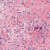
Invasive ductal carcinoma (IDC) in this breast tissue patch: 1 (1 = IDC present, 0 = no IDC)